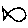
Label: fish